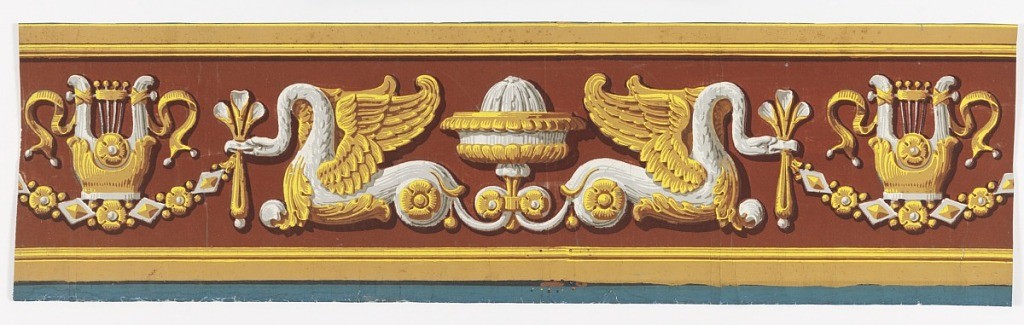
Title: Border
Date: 1800–1825
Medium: Block printed and flocked on handmade paper
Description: Pairs of stylized swans holding between them lyres that rest upon garlands of quatrefoils and lozenges. The garlands terminate at each swan with a trident/ scepter. Printed in rust and dark red-brown flocking, yellow, tan, white and shades of gray over a blue base coat.

H# 319A